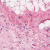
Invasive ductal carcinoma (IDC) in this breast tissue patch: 1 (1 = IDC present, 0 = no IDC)